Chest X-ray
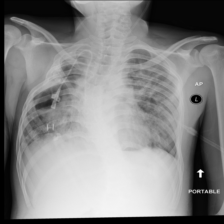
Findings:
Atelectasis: negative
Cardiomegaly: negative
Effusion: negative
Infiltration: negative
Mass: negative
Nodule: negative
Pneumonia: negative
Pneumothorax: negative
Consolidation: negative
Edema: negative
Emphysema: negative
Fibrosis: negative
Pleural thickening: negative
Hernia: negative